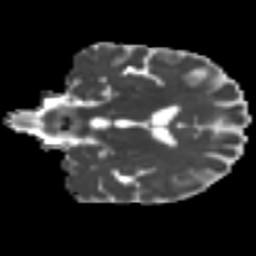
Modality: MD
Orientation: coronal
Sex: male
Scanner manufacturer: ge
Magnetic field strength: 3 T
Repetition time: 7 s
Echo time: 0.0808 s